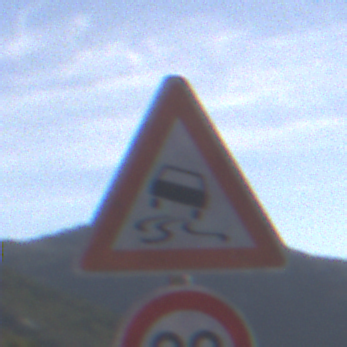
Verkehrszeichen: SchleuderOderRutschgefahr
Zusatzzeichen unten: Geschwindigkeit80
Umgebung: Outdoor, RoadRail
Tageszeit: MorningAfternoon
Wetter: PartlyCloudy
Licht: Natural
Jahreszeit: NotSpecified
Kontrast: HighContrast